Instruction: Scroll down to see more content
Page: traveler
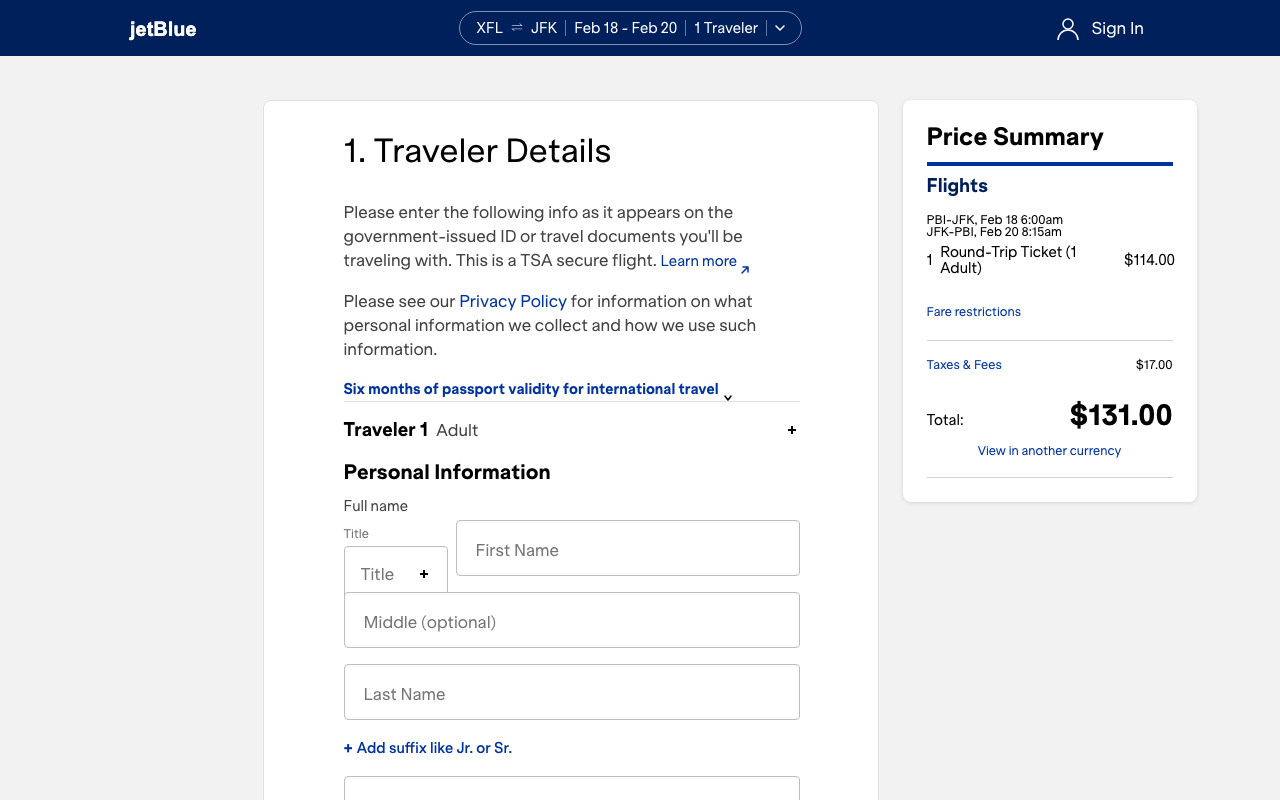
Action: scroll